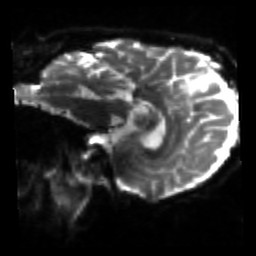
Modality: sbref
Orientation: sagittal
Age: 56
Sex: male
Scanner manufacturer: siemens
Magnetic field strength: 3 T
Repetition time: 4.71 s
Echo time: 0.0906 s